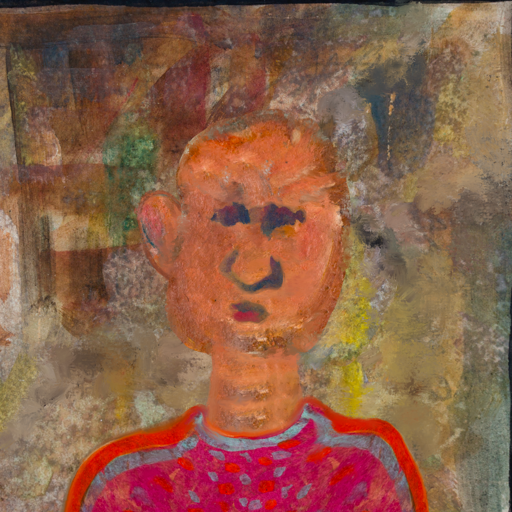
Background: Mosgoul, Head And Neck Front: Boggyland, Face Front: In_The_Sun, Bust: Sisters, Hair Front: Blank, Head Accessory: Blank, Second Necklace: Blank, Necklace: Blank, Baby: Blank